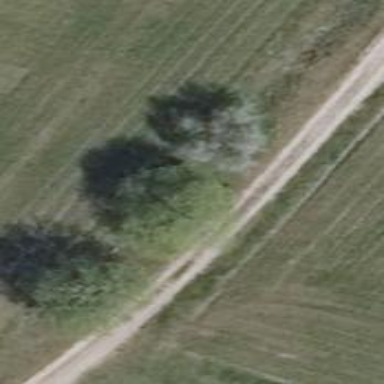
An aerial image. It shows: Deciduous tree with broadleaved leaves.